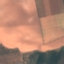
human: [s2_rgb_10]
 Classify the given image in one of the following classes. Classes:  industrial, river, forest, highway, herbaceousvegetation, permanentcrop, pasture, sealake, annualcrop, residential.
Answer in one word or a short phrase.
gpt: AnnualCrop